The plot is a time-scale (wavelet) decomposition of a bearing vibration signal. Based on the visible evidence, which condition applies: normal, inner_race, outer_race, ball?
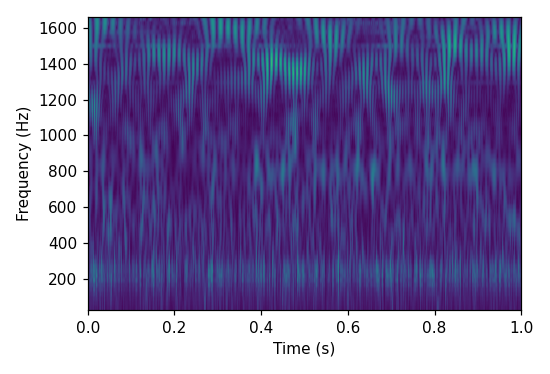
Answer: normal